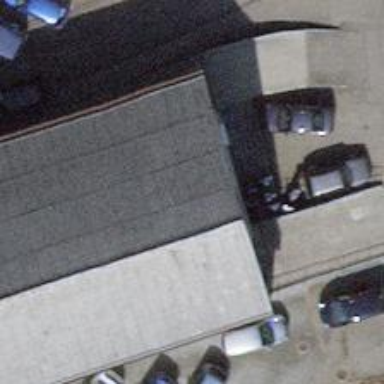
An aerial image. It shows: Car repair shop.